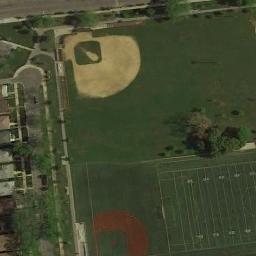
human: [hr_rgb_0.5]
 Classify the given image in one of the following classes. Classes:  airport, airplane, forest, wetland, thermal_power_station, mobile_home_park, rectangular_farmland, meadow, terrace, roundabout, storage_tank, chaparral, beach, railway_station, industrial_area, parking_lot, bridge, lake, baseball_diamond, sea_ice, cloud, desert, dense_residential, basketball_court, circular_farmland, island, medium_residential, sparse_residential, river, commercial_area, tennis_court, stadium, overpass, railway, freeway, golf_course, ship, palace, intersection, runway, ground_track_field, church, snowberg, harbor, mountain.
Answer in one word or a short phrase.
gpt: baseball_diamond